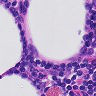
Metastatic tissue present: no